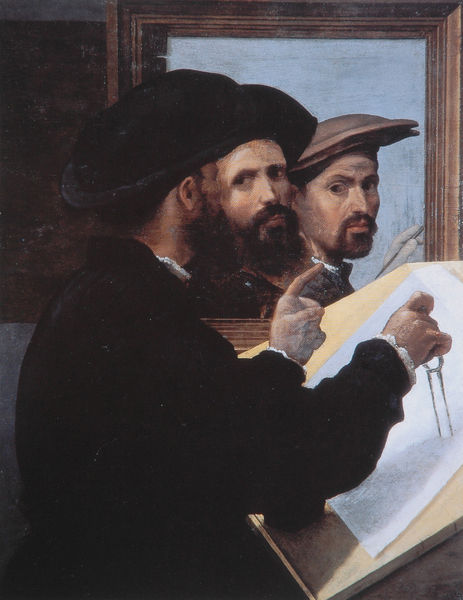
Titel: Doppelportrait zweier Künstlerfreunde vor dem Spiegel
Standort: Würzburg
Institution: Martin-von-Wagner-Museum der Universität Würzburg
Schlagwörter: blau, dunkel, gemälde, gruppe, hand, himmel, kopf, mann, schatten, weiß, menschen, braun, daumen, fenster, finger, grau, hintergrund, holz, hut, hüte, licht, mund, männer, ohr, profil, renoir, schwarz, stirn, szene, tür, zeichnung, zimmer, blick, malerei, bart, bärte, gesichter, kappe, mütze, schnurrbart, augen, blicke, gesicht, kragen, mensch, rahmen, rembrandt, vollbart, ärmel, bild, bildnis, diskutieren, hals, holland, hände, portrait, porträt, schauen, spiegel, öl, spiegelung, auge, gewand, mantel, realismus, drei, blatt, augenbrauen, kontrast, lippen, aussicht, wangen, papier, zwei, lehrer, spiegelbild, moderne, beobachter, münder, sprechen, drei männer, zeigefinger, atelier, maler, holzrahmen, rüschen, knöchel, zeigen, hemdkragen, selbstporträt, griff, doppelportrait, münchen, schwarz weiss, künstler, selbstbildnis, backenbart, stirnfalten, manschette, enface, stift, pult, wissenschaftler, aufmerksamkeit, karte, talar, leibl, selbstportrait, handwerker, wangenknochen, rasiert, hellgrau, zeichnen, schiefer, plan, gelehrter, schüler, schreibpult, ansehen, geometrie, akademie, stechen, kontrats, erklären, architekten, architekt, besprechen, planen, exakt, würzburg, mathematik, pläne, messung, vermessung, jude, zirkel, beobachtung, kommunikation, zwilling, lehren, paragone, schaube, geograph, messen, mathematiker, abwägen, dreifach, eichnen, glatrasiert, glattrasiert, hautfarbem, jüte, klarten, marees, massblatt, verstehen, wissen, zeichenpult, übertragen, zeichenbrett, astrologen, selbstportrai